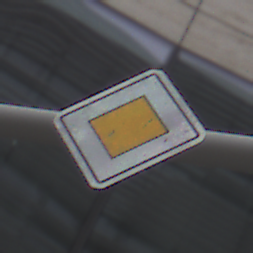
Verkehrszeichen: Vorfahrtsstrasse
Umgebung: Outdoor, Urban
Tageszeit: Midday
Wetter: Overcast
Licht: Natural
Jahreszeit: NotSpecified
Kontrast: LowContrast